Aerial crown-view tile of a tropical tree (Barro Colorado Island, Panama), acquired 20240918:
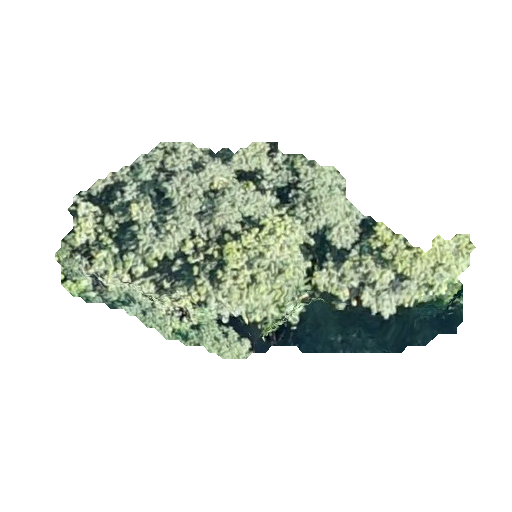
Species: Luehea seemannii
GBIF accepted scientific name: Luehea seemannii
Crown area: 97.892 m²